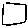
Label: square